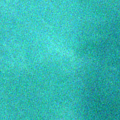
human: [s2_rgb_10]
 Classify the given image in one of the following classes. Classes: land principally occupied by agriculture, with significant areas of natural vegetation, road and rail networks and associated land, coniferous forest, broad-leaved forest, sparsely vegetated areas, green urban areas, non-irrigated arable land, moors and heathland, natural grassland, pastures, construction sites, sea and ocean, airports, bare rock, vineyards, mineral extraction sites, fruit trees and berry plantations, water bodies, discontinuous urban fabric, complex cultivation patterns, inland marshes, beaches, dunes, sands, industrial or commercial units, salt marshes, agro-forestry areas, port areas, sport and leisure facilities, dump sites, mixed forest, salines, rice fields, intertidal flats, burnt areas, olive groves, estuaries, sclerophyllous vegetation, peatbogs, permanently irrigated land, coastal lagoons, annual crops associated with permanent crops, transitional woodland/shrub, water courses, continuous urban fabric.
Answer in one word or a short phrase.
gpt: sea and ocean